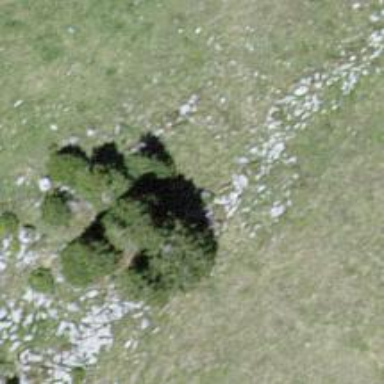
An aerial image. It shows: Needle-leaved tree in nature.